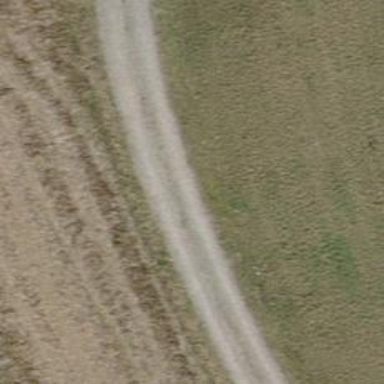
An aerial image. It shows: Gravel track with grade3 tracktype.